【题型】选择题　【知识点】平面几何　【难度】medium
在等腰直角$\triangle ABC$中，$AB=AC=6$，点$P$是边$AB$上异于端点的一点，光线从点$P$出发经$BC$、$CA$边反射后又回到点$P$，若光线$QR$经过$\triangle ABC$的重心，则$\triangle PQB$的面积等于( \   \ )

A. $\frac{16}{3}$ \hfill B. $4$ \hfill C. $5$ \hfill D. $\frac{15}{4}$
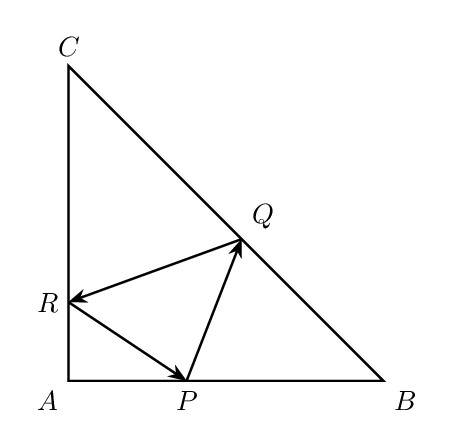
【解答】
【答案】A

【分析】建立直角坐标系，设点 $P$ 的坐标，可得 $P$ 关于直线 $BC$ 的对称点 $P_1$ 的坐标，和 $P$ 关于 $y$ 轴的对称点 $P_2$ 的坐标，由 $P_1, Q, R, P_2$ 四点共线可得直线的方程，由于过三角形 $ABC$ 的重心，代入可得关于 $a$ 的方程，解得 $P$ 的坐标，即可求得 $PB$ 的长和直线方程，进而求得面积.

【详解】

建立直角坐标系，可得 $B(6,0), C(0,6)$, 故直线 $BC$ 的方程为 $x + y = 6$，

则三角形 $ABC$ 的重心为 $\left(\frac{0+0+6}{3},\ \frac{0+0+6}{3}\right)$，即 $(2,2)$，

设 $P(a,0)$, 其中 $0 < a < 6$，则点 $P$ 关于直线 $BC$ 的对称点 $P_1(x,y)$，

满足 $\begin{cases} \frac{a+x}{2} + \frac{0+y}{2} = 6 \\ \frac{y-0}{x-a} \times (-1) = -1 \end{cases}$，解得 $\begin{cases} x = 6 \\ y = 6 - a \end{cases}$，即 $P_1(6, 6-a)$，

易得 $P$ 关于 $y$ 轴的对称点 $P_2(-a,0)$，由光的反射原理可知 $P_1, Q, R, P_2$ 四点共线，

直线 $QR$ 的斜率为 $k = \frac{6-a-0}{6-(-a)} = \frac{6-a}{6+a}$，故直线 $QR$ 的方程为 $y = \frac{6-a}{6+a}(x + a)$，

由于直线 $QR$ 过三角形 $ABC$ 的重心 $(2,2)$，代入得 $2 = \frac{6-a}{6+a}(2 + a)$，

化简得 $a = 2$ 或 $a = 0$（舍去），故 $P(2,0), P_1(6,4), P_2(-2,0)$, 直线 $QR$ 的方程为 $y = \frac{1}{2}(x + 2)$,

联立 $\begin{cases} x + y = 6 \\ y = \frac{1}{2}(x + 2) \end{cases}$, 解得 $\begin{cases} x = \frac{10}{3} \\ y = \frac{8}{3} \end{cases}$, 即点 $Q$ 的坐标为 $Q\left(\frac{10}{3}, \frac{8}{3}\right)$,

则三角形 $PQB$ 的面积 $S = \frac{1}{2} \times (6-2) \times y_Q = 2 \times \frac{8}{3} = \frac{16}{3}$,

故选：A

【点睛】关键点点睛：根据题干设出点 $P$ 的坐标，根据对称性和光的反射原理可知 $P_1, Q, R, P_2$ 四点共线，进而求出点 $P_1, P_2$ 的坐标，和直线 $QR$ 的方程，进而求出点 $Q$ 的坐标，即可求得结果.
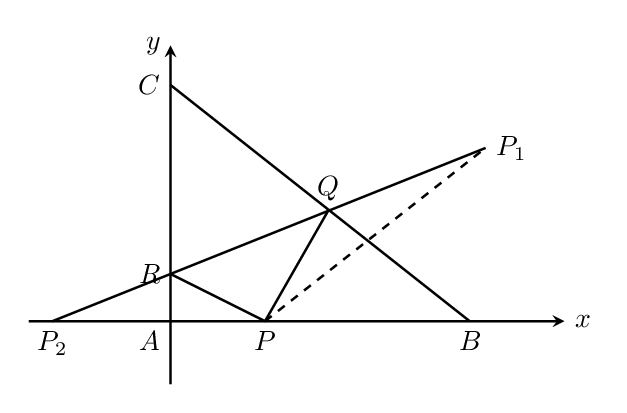